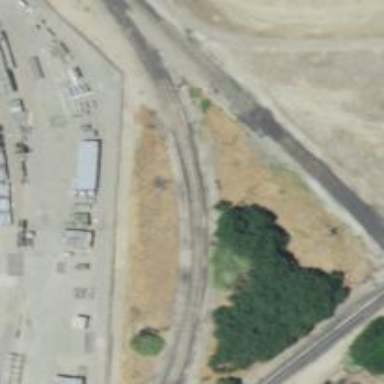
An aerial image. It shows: Railway siding for service.